Question: I want to be able to get an ID value from a row in a jqGrid when a button click event occurs that is not bound to the grid.
In other words, if a user has a row selected on the grid and also clicks a button not associated with the grid, I'd like the onCellSelect event to be fired where that button click event could pass down the ID retrieved from the grid (via the onCellSelect event).
So, here would be a sample of the code I'm trying to execute, but don't know how to wire this up. If someone could please help, I would greatly appreciate it.
'''
$('#btnSPStop').on('click', function (e)
{
// Somehow, I need to fire an event here (similiar to below) where I can retrieve the selected grid row
onCellSelect: function (rowid, iCol, cellcontent) {
var grid = $('#fuelTicketsGrid');
var ID = grid.jqGrid('getCell', rowid, 'ID');
if (ID != "")
saveStopComments(ID);
else
alert("User must first have row selected in grid!");
},
return false;
});
'''
## EDIT # 1
Oleg, after implementing your code, I get the following error message:

I get a valid "selRowId" when debugging and selecting the second row in the grid (ie a "2").
I checked the JS for the jqGrid and "rowid" is defined.
I get the error on the below line:
'''
ID = grid.jqGrid('getCell', rowid, 'ID');
'''
This is the entire modified function:
'''
$('#btnSPStop').on('click', function (e)
{
var grid = $('#StopPenalizeGrid-table'), ID,
selRowId = grid.jqGrid('getGridParam', 'selrow');
if (selRowId !== null)
{
ID = grid.jqGrid('getCell', rowid, 'ID');
if (ID != "")
$('#txtStopGridID').val(ID);
else
alert("You must have a row selected on the grid before clicking the Stop button!");
}
else
alert("selRowId is equal to null for btnSPStop onClick method.");
return false;
});
'''
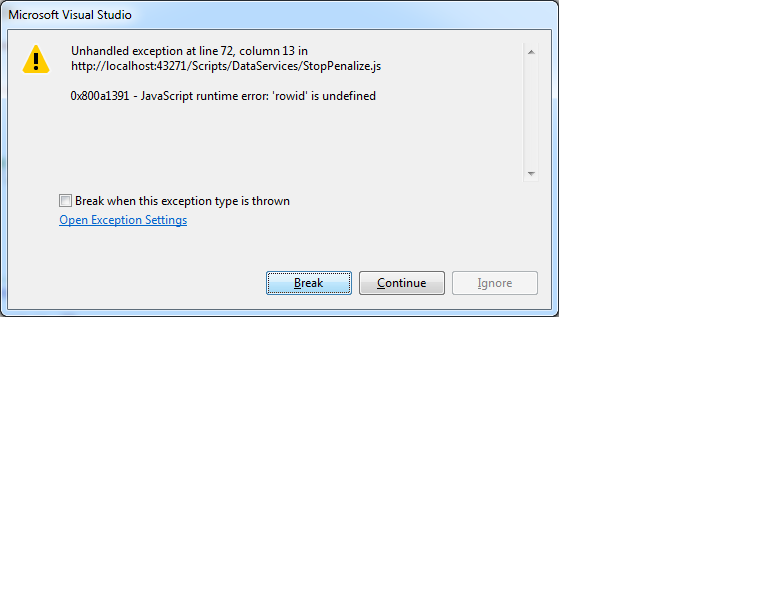
Answer: It seems to me that you don't need to execute 'onCellSelect' event. What you need to do is just to get the id of selected row and then the get the content of '"ID"' column of the selected row. On can do all above steps just using methods of jqGrid. The corresponding code could be like below:
'''
$('#btnSPStop').on('click', function (e) {
var grid = $('#fuelTicketsGrid'), ID,
selRowId = grid.jqGrid('getGridParem', 'selrow');
if (selRowId !== null) {
ID = grid.jqGrid('getCell', selRowId, 'ID');
if (ID != "") {
saveStopComments(ID);
} else {
alert("some other error message");
}
} else {
alert("User must first have row selected in grid!");
}
return false;
});
'''